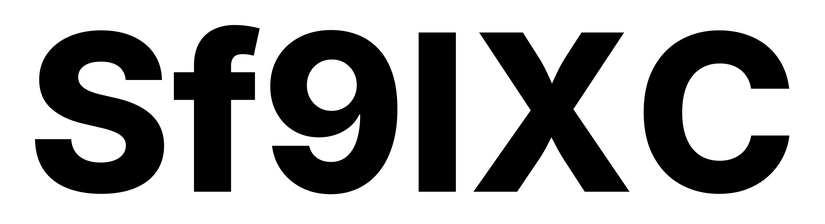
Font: Inter_ExtraBold